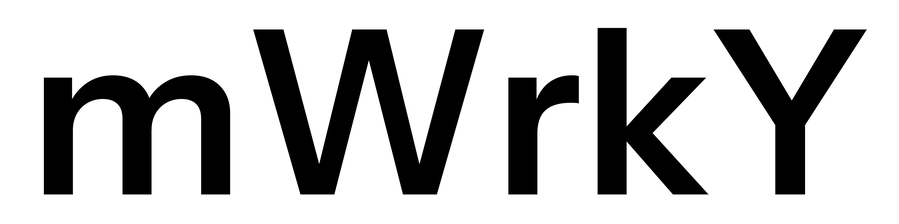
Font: InstrumentSans_SemiBold